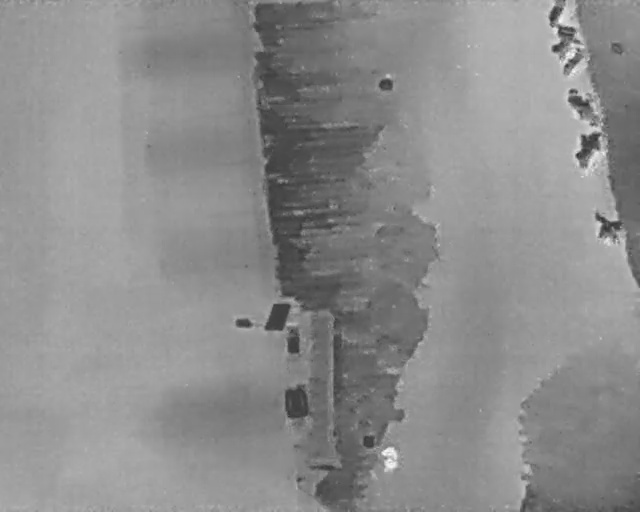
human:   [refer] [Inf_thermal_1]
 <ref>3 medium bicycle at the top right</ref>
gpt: <box>[[86, 10, 92, 13, 31], [85, 5, 90, 9, 25], [84, 0, 89, 4, 2]]</box>